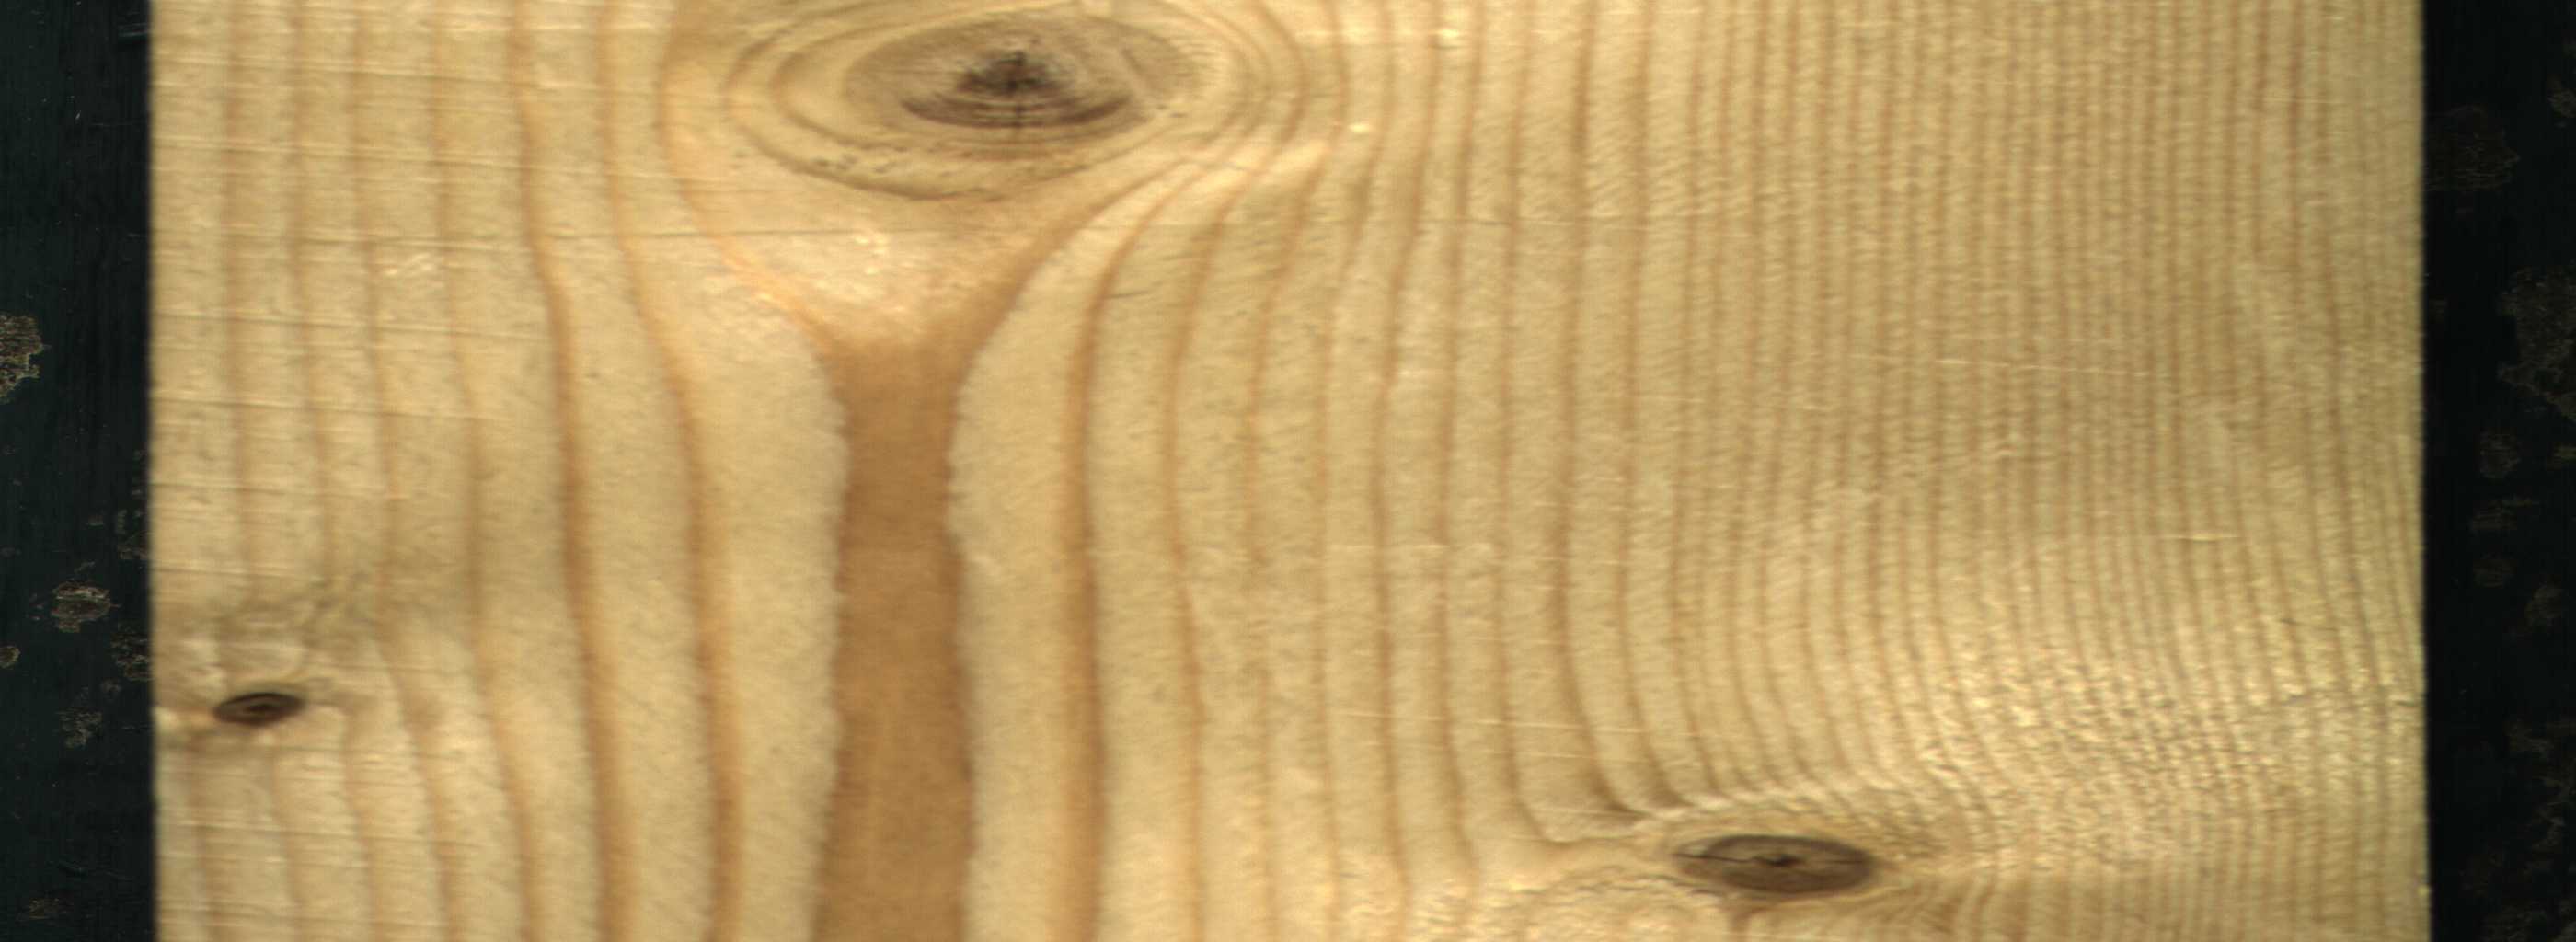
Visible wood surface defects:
Dead_Knot
Live_Knot
Live_Knot